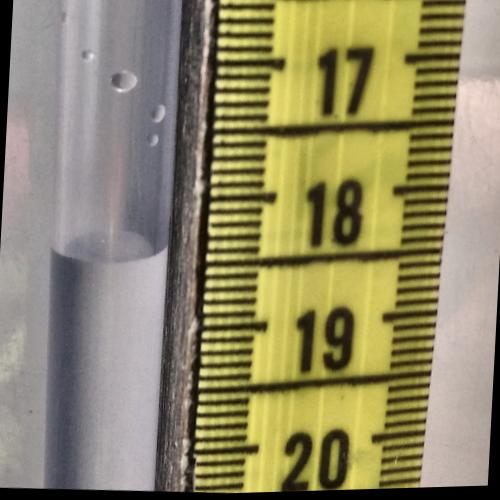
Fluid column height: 18.4 cm